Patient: sex F, age 47
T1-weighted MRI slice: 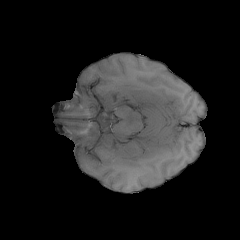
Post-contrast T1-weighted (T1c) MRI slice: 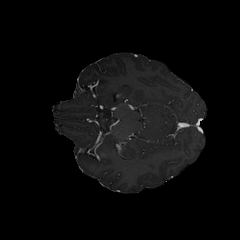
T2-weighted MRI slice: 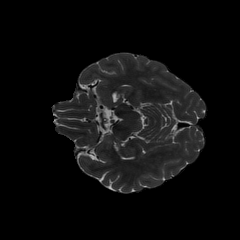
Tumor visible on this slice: no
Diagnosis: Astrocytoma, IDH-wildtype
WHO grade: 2